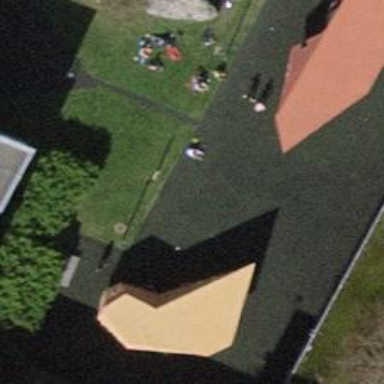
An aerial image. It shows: Sports centre in the leisure land.